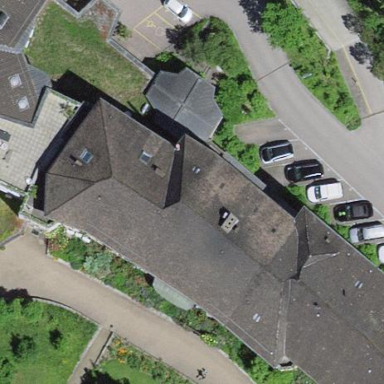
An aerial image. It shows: Hospital building.